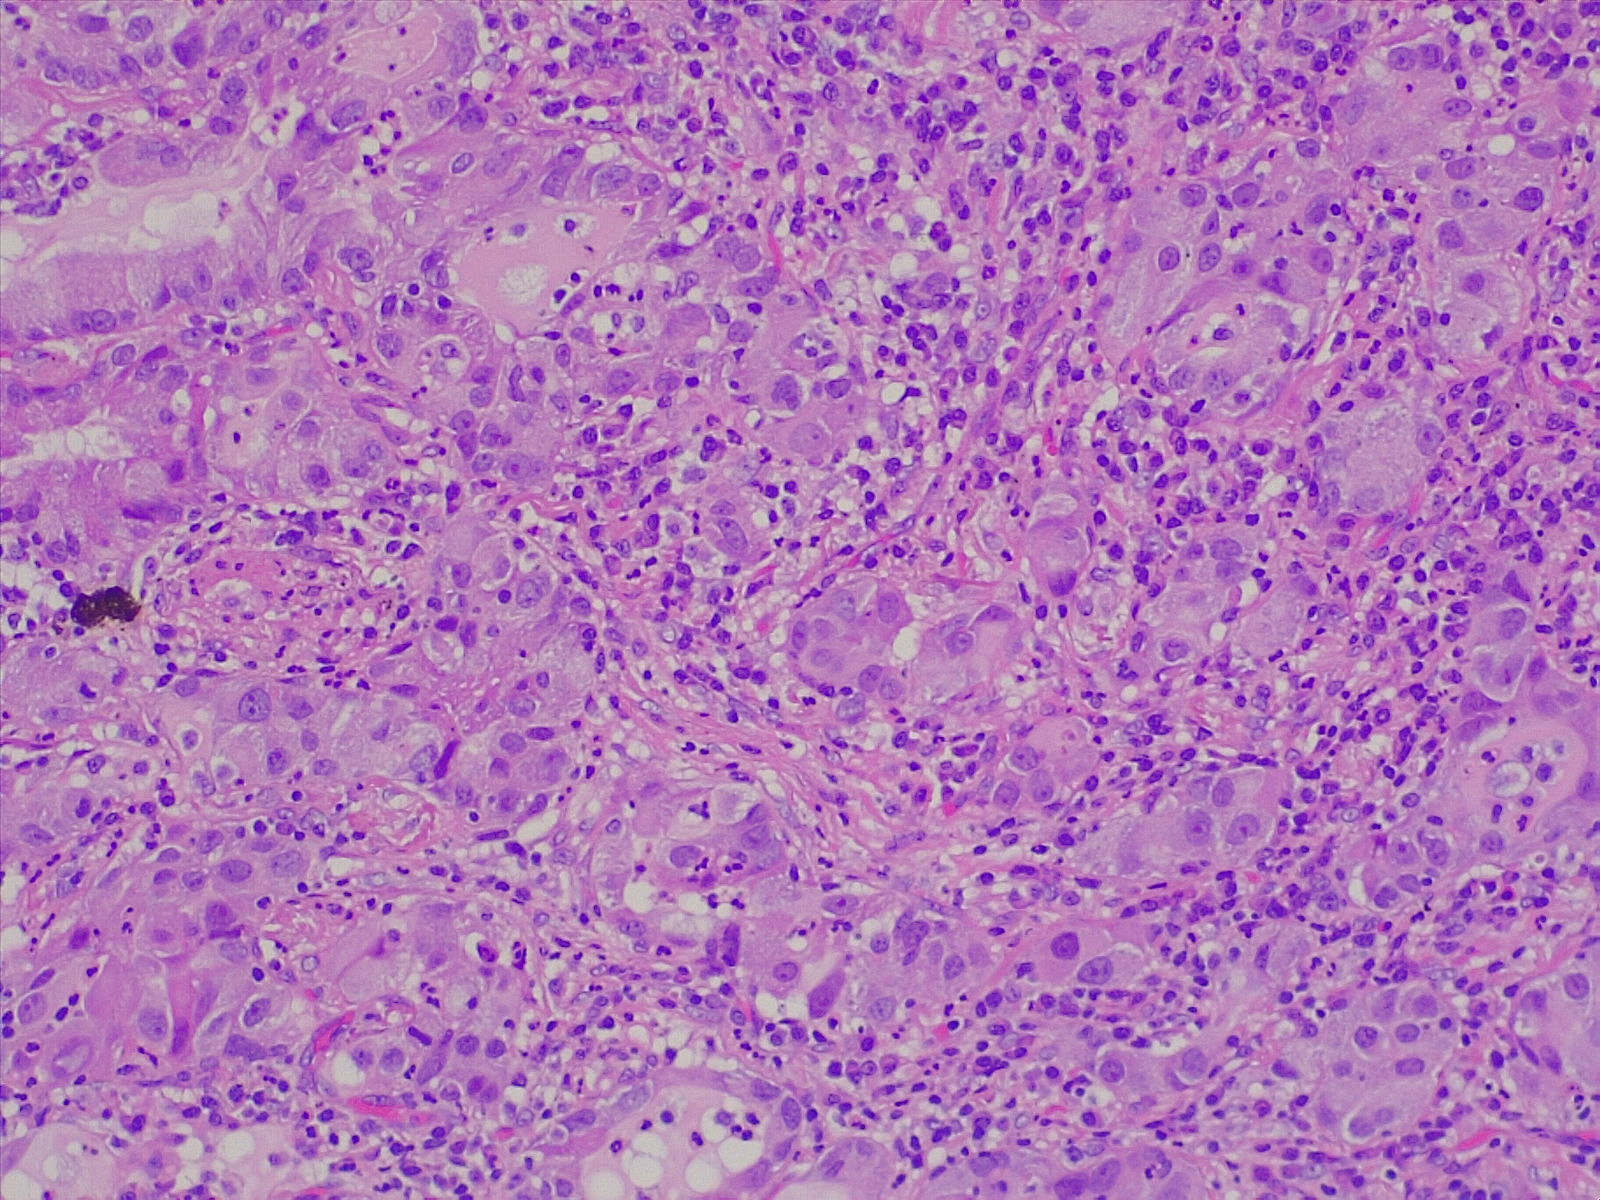
Label: lung adenocarcinoma, poorly differentiated